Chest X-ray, AP view. Patient: 44 years old, sex M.
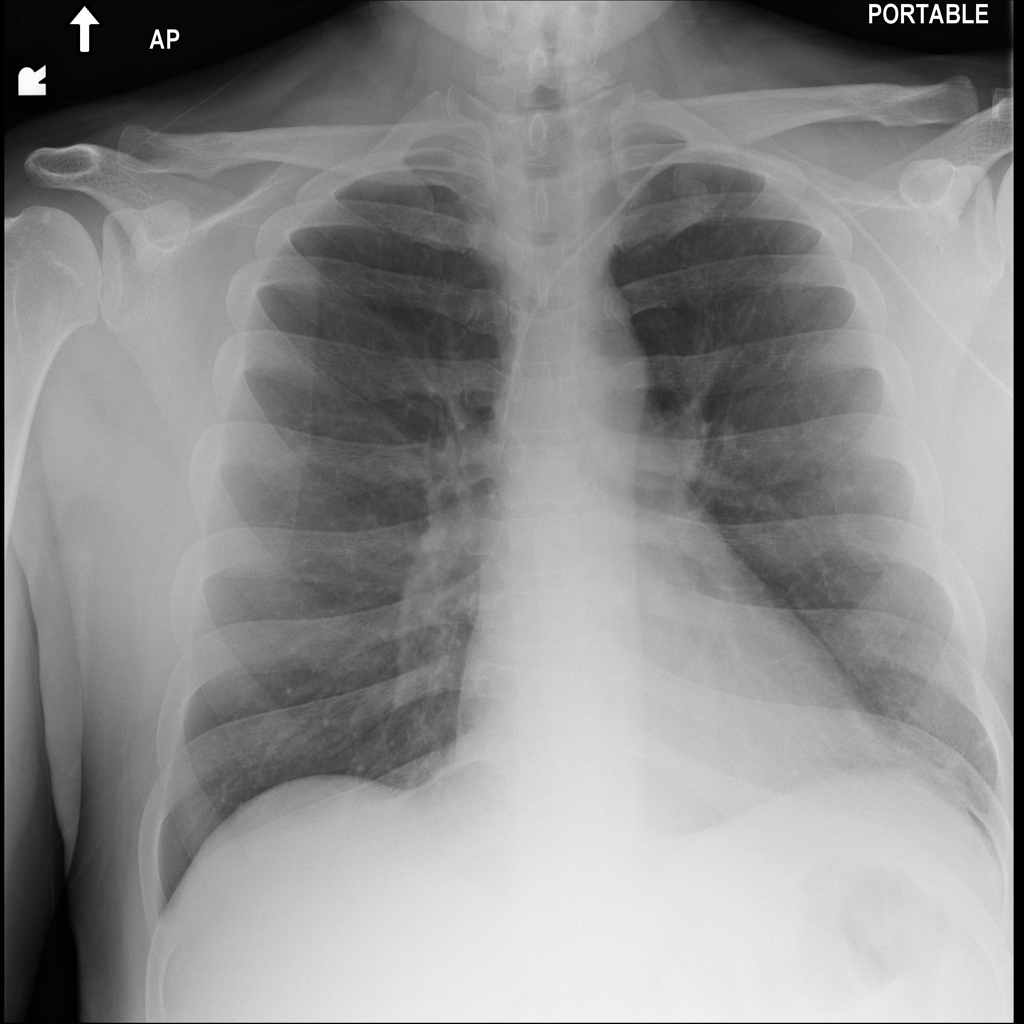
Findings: No Finding